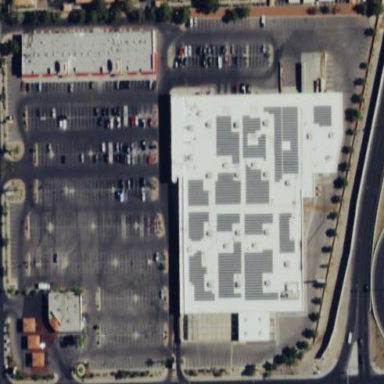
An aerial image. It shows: Retail area.